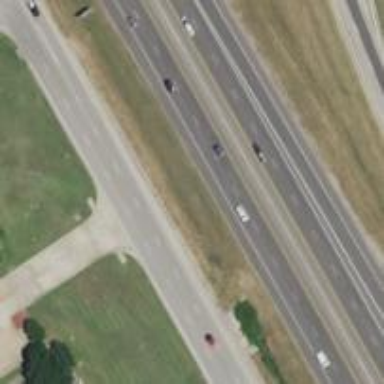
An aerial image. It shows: Secondary road with frontage road.